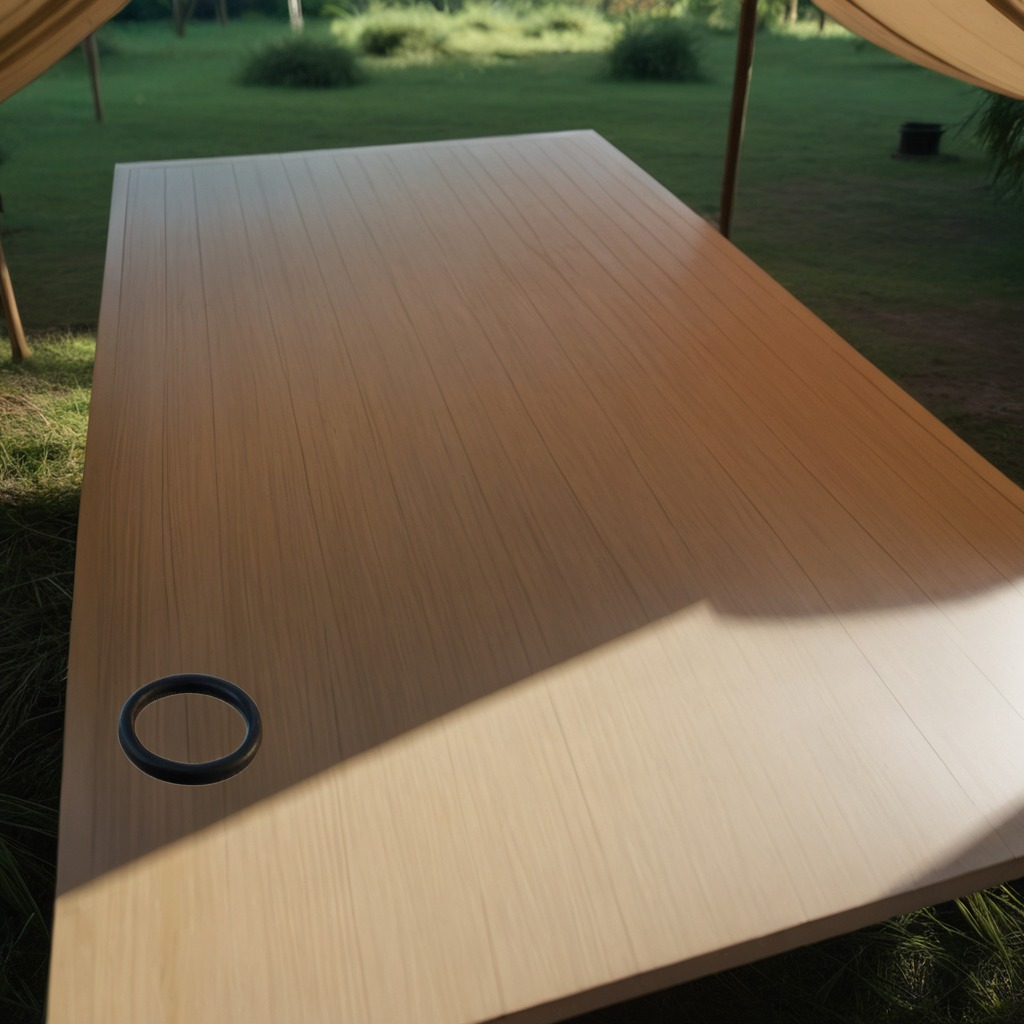
A rubber O-ring is lying on the wooden table.